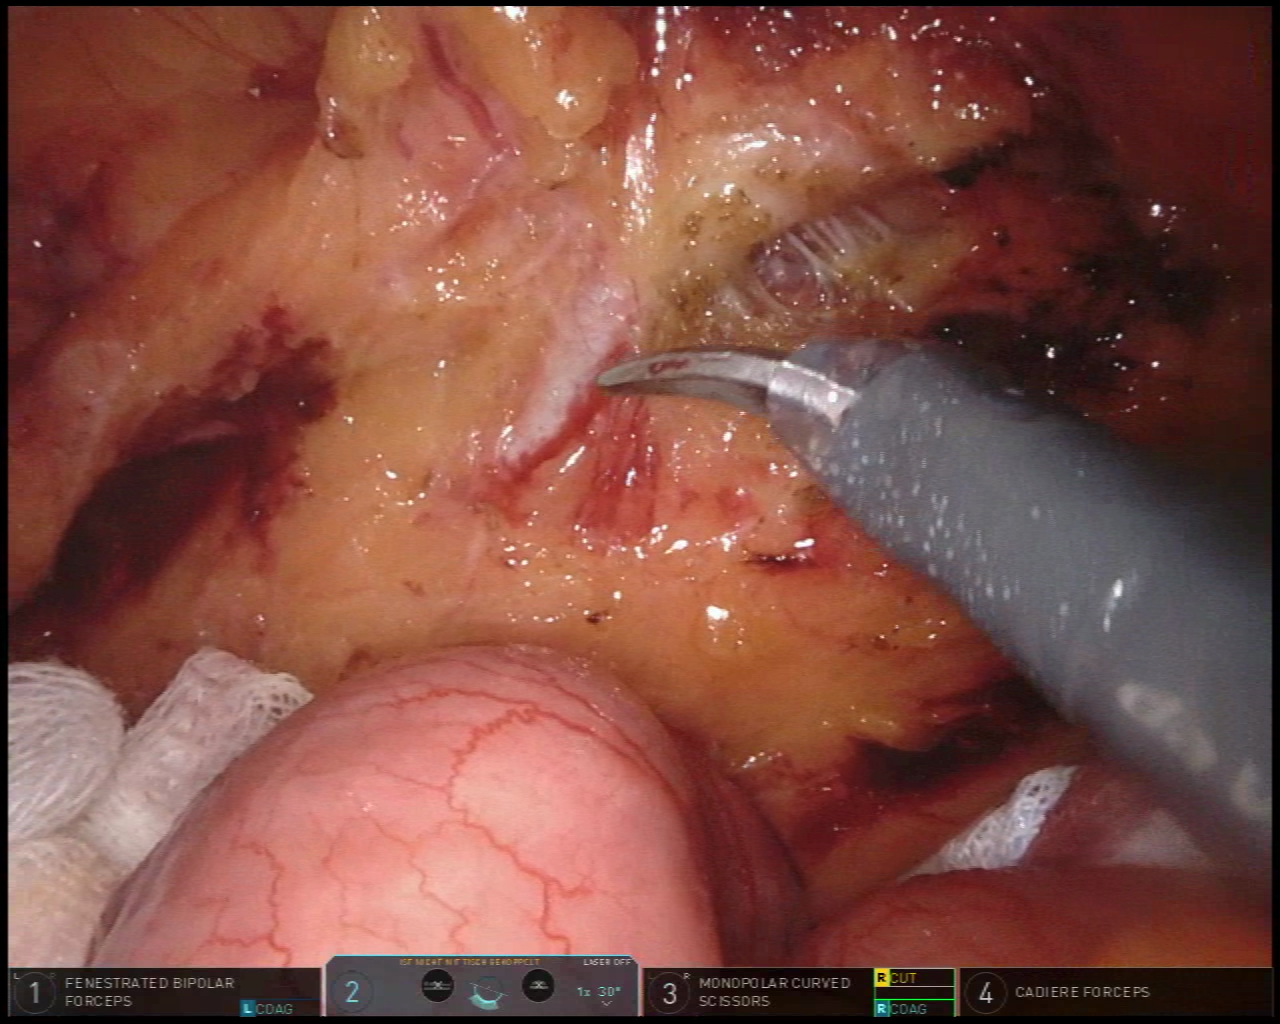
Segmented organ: inferior_mesenteric_artery
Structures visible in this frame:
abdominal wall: no
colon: no
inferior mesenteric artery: yes
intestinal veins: no
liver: no
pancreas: no
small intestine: yes
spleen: no
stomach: no
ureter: no
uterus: no
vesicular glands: no